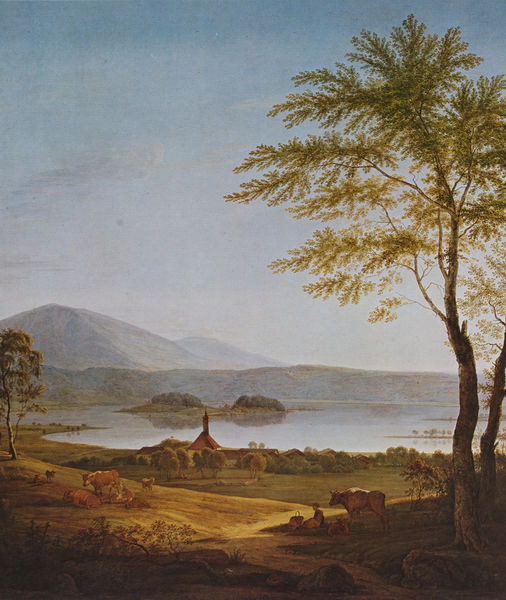
Titel: Der Staffelsee
Künstler: Simon Warnberger
Standort: München
Institution: Schloß Nymphenburg
Schlagwörter: baum, berg, blau, blätter, dunkel, felsen, gemälde, himmel, laub, mann, meer, rubens, schatten, wasser, weiß, wolken, bäume, fluss, gelb, grün, kirchturm, landschaft, mädchen, ocker, see, sitzen, ufer, abend, braun, frau, grau, hell, hintergrund, holz, licht, strasse, vordergrund, ausblick, blick, dach, gras, haus, hund, tier, tiere, weg, wiese, wolke, beige, hochformat, leute, malerei, mensch, steine, spiegel, ast, baumstamm, feld, felder, ferne, horizont, häuser, hügel, kühe, morgen, natur, spiegelung, stamm, vieh, weide, zweige, busch, büsche, gebüsch, gewässer, kirche, pfad, sonne, sträucher, wege, wiesen, insel, blatt, kontrast, schön, tal, wald, boot, genre, schornstein, turm, küste, sommer, strand, ruhen, ort, spiegelbild, bäuerin, berge, gebirge, gipfel, dorf, dächer, bergkette, dunst, luftperspektive, nebel, tag, herde, kuh, rind, bauernhof, hügellandschaft, idylle, rast, friedrich, romantik, maler, korb, palme, still, baumkrone, abendstimmung, bauer, panorama, rinder, weiden, kanu, landzunge, landschaftsbild, ländlich, reise, rinde, kapelle, siedlung, verblauung, huhn, ochse, hirte, rasten, weise, waser, sakralbau, gabelung, inseln, kalb, kälbchen, mittelgrund, kuhherde, kälber, dorg, gewässser, idylische landschaft, korbr, kuhhüter, kuhn, refelktion, himmel+, hühgel, ruhe und zufriedenheit, unklare tageszeit, der baum wirklt nicht heimisch